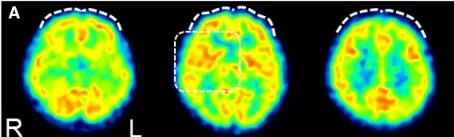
Changes in cerebral blood flow during the course of treatment. The squared area on the axial images of the basal ganglia level in . Mild hypoperfusion in the bilateral prefrontal cortices in returned to a similar level as. The mean normalized voxel values for each image from.
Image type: radiology (spect)